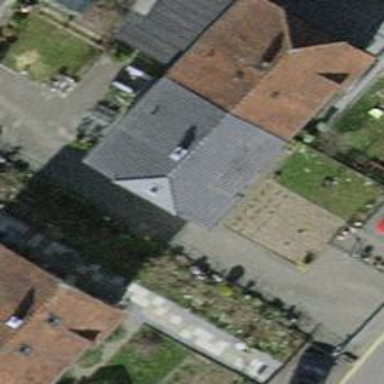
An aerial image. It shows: Half-hipped roof on semi-detached house.